【题型】填空题　【知识点】平面几何　【难度】easy
如图，已知 $AB/CD$，$\angle A=110^\circ$，$\angle C=130^\circ$，则 $\angle FEC=$ \_\_\_\_\_\_。

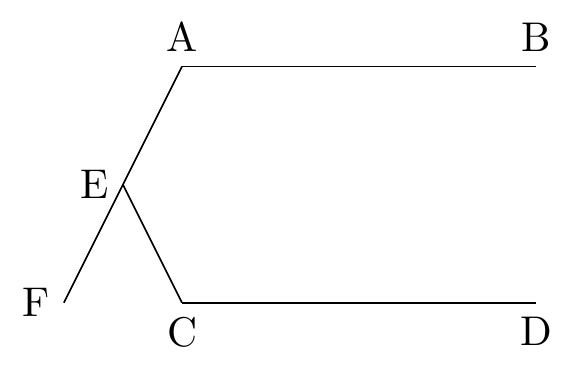
【解答】
解：如图，延长 $AE$、$DC$ 相交得到 $\angle 1$，

$\because AB \parallel CD$，

$\therefore \angle A + \angle 1 = 180^\circ$，

$\therefore \angle 1 = 180^\circ - \angle A = 180^\circ - 110^\circ = 70^\circ$，

$\therefore \angle FEC = \angle ECD - \angle 1 = 130^\circ - 70^\circ = 60^\circ$，

故答案为：$60$。
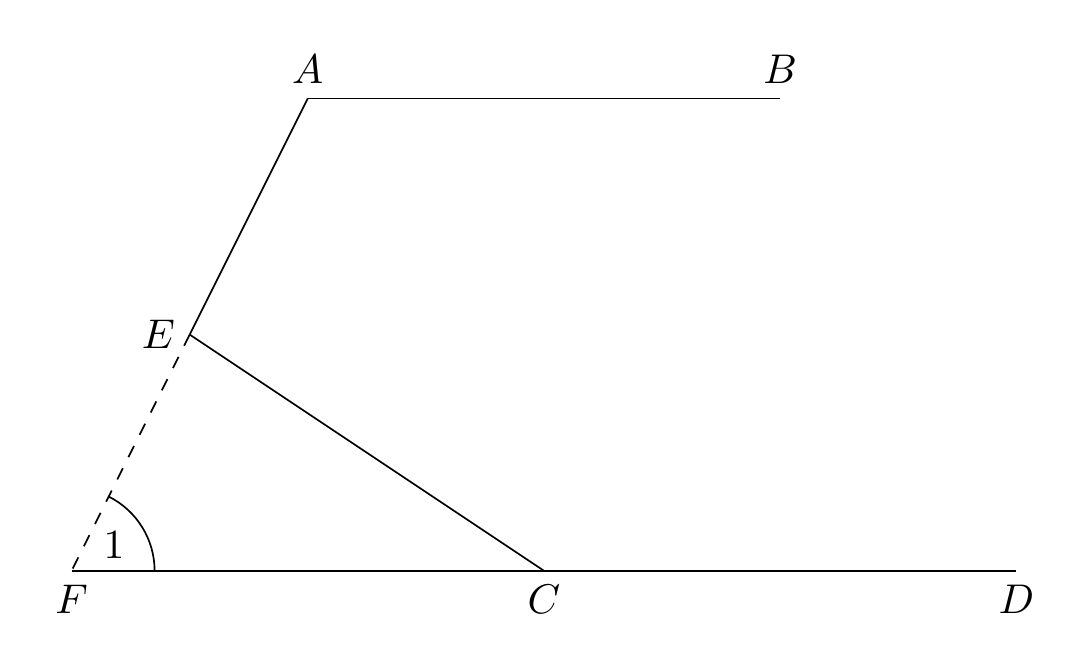